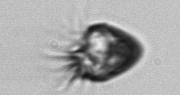
Label: Ciliophora